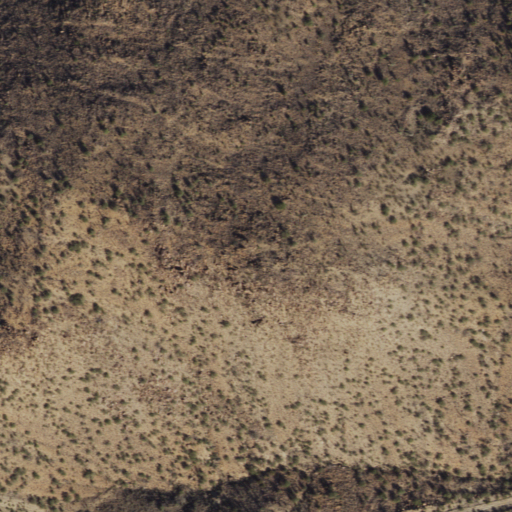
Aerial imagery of mountains in Arizona named McCracken Mountains containing only shrub